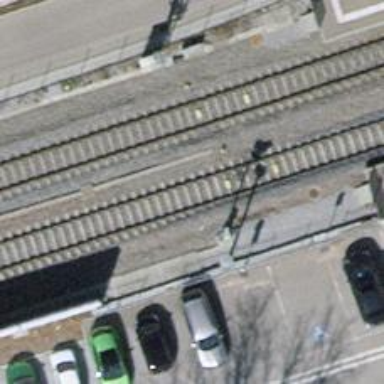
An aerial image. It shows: Railway signal.